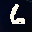
Label: 6